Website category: sports
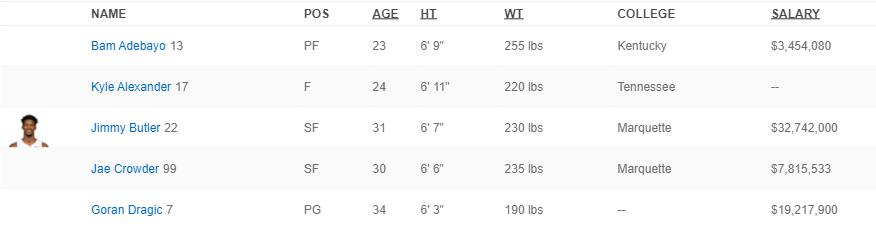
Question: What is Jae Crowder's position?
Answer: SF

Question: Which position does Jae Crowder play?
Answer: SF

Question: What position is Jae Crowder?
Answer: SF

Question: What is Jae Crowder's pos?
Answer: SF

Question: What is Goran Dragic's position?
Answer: PG

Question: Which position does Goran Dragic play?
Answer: PG

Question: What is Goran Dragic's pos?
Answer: PG

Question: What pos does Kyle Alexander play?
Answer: F

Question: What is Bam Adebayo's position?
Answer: PF

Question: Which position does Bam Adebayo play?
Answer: PF

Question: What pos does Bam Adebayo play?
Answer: PF

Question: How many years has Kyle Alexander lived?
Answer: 24

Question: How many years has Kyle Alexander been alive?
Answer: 24

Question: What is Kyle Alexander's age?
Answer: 24

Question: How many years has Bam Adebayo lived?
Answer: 23

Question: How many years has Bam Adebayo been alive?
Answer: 23

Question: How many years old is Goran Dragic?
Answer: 34

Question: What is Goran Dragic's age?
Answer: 34

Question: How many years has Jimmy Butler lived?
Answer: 31

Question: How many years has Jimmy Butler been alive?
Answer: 31

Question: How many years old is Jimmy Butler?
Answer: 31

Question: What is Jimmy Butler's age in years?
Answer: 31

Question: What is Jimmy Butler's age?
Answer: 31

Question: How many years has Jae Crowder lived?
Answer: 30

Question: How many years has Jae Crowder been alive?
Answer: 30

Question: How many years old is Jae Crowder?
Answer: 30

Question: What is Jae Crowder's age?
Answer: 30

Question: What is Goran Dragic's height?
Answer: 6' 3"

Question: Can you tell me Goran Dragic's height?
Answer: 6' 3"

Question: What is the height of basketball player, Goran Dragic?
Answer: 6' 3"

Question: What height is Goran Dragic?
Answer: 6' 3"

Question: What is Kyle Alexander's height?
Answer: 6' 11"

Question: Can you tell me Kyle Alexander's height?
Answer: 6' 11"

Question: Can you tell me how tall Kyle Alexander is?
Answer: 6' 11"

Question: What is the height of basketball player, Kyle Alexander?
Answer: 6' 11"

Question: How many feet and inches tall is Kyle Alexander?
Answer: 6' 11"

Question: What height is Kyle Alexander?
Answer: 6' 11"

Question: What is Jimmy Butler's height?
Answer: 6' 7"

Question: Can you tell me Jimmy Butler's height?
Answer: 6' 7"

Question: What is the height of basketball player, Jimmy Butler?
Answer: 6' 7"

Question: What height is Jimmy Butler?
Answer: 6' 7"

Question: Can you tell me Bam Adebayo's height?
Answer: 6' 9"

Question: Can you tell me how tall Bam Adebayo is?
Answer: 6' 9"

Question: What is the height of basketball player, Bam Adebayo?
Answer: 6' 9"

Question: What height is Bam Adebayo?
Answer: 6' 9"

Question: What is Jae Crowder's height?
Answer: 6' 6"

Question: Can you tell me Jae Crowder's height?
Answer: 6' 6"

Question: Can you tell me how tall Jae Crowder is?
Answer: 6' 6"

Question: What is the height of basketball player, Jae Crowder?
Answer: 6' 6"

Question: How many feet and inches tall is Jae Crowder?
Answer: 6' 6"

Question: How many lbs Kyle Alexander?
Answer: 220 lbs

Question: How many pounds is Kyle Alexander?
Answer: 220 lbs

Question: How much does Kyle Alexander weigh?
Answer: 220 lbs

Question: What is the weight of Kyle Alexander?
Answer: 220 lbs

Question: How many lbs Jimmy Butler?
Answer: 230 lbs

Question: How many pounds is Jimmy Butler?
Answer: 230 lbs

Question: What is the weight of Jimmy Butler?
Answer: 230 lbs

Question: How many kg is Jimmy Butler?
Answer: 230 lbs

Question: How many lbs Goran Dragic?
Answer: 190 lbs

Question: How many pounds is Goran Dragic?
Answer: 190 lbs

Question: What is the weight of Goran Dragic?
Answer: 190 lbs

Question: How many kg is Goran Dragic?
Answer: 190 lbs

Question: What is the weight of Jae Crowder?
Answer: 235 lbs

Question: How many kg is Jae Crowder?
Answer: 235 lbs